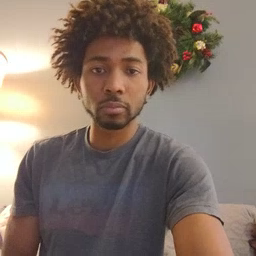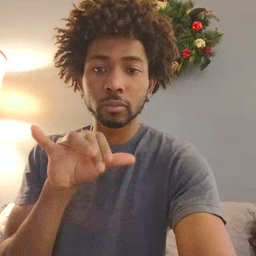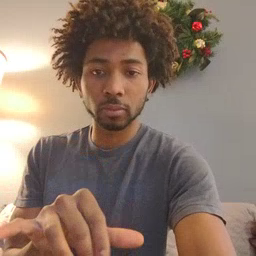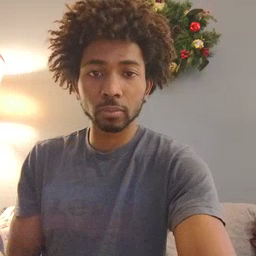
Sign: stay